Question: I have a custom ModelBinder, which, when I load test my app, and run Ants profiler on, identified reading the Request.Content as string as a hotspot:
'''
public class QueryModelBinder : IModelBinder
{
public bool BindModel(HttpActionContext actionContext, ModelBindingContext bindingContext)
{
var body = actionContext.Request.Content.ReadAsStringAsync().Result;
'''
Is there a more efficient way of doing this?
Or am I reading the ANTS profiler incorrectly?

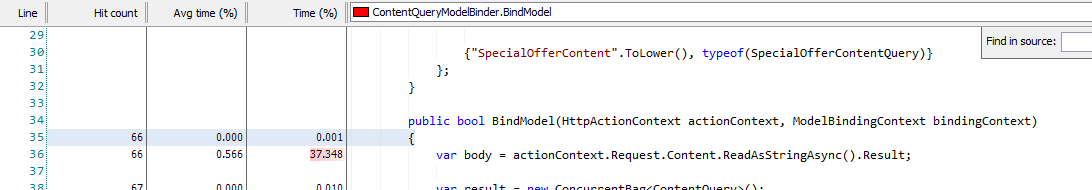
Answer: How big is the content? Note that you might be seeing a lot of time because you are calling this network call in sync rather than async.
You can potentially read the string earlier async and stash it in the request property.
Alternatively you can write a formatter instead, and then decorate your parameter with [FromBody].
The recommended approach here is to use a FromBody and a formatter, since it naturally fits with the WebAPI architecture:
For that you would write a media type formatter:
'''
public class StringFormatter : MediaTypeFormatter
{
public StringFormatter()
{
SupportedMediaTypes.Add(new MediaTypeHeaderValue("application/mystring"));
}
public override bool CanReadType(Type type)
{
return (type == typeof (string));
}
public override bool CanWriteType(Type type)
{
return false;
}
public override async Task<object> ReadFromStreamAsync(Type type, Stream readStream, HttpContent content, IFormatterLogger formatterLogger,
CancellationToken cancellationToken)
{
if (!CanReadType(type))
{
throw new InvalidOperationException();
}
return await content.ReadAsStringAsync();
}
}
'''
Register it in 'webapiconfig.cs'
'''
config.Formatters.Add(new StringFormatter());
'''
And consume in an action
'''
public string Get([FromBody]string myString)
{
return myString;
}
'''
The other design (not as recommended because of coupling between the filter and the binder):
Implement a model binder (this is super Naive):
'''
public class MyStringModelBinder : IModelBinder
{
public bool BindModel(HttpActionContext actionContext, ModelBindingContext bindingContext)
{
// this is a Naive comparison of media type
if (actionContext.Request.Content.Headers.ContentType.MediaType == "application/mystring")
{
bindingContext.Model = actionContext.Request.Properties["MyString"] as string;
return true;
}
return false;
}
}
'''
Add an authroization filter (they run ahead of modelbinding), to you can async access the action. This also works on a delegating handler:
'''
public class MyStringFilter : AuthorizationFilterAttribute
{
public override async Task OnAuthorizationAsync(HttpActionContext actionContext, CancellationToken cancellationToken)
{
if (actionContext.Request.Content.Headers.ContentType.MediaType == "application/mystring")
{
var myString = await actionContext.Request.Content.ReadAsStringAsync();
actionContext.Request.Properties.Add("MyString", myString);
}
}
}
'''
Register it in WebApi.Config or apply it to the controller:
'''
config.Filters.Add(new MyStringFilter());
'''
'''
[MyStringFilter] // this is optional, you can register it globally as well
public class ValuesController : ApiController
{
// specifying the type here is optional, but I'm using it because it avoids having to specify the prefix
public string Get([ModelBinder(typeof(MyStringModelBinder))]string myString = null)
{
return myString;
}
}
'''
(Thanks for @Kiran Challa for looking over my shoulder, and suggesting the Authorization filter)
EDIT: One thing to always remember with relatively large strings (consuming more than 85KB so about 40K Chars) can go into the Large Object heap, which will wreak havoc on your site performance. If you thing this is common enough, break the input down into something like a string builder/array of strings or something similar without contiguous memory. See <URL>